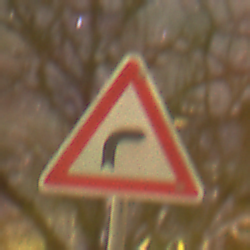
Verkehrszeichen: KurveRechts
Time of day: Night
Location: Outdoor (Suburban)
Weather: Clear
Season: NotSpecified
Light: Artificial